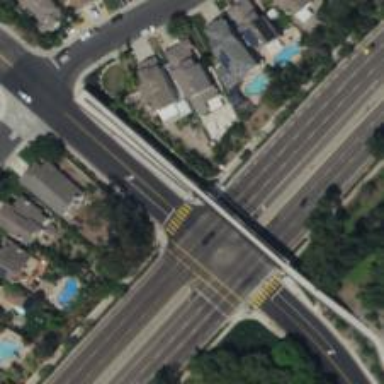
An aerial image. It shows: Crossing on footway that is bridge.